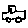
Label: car